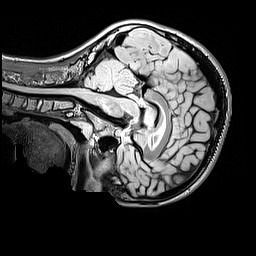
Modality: FLAIR
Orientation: sagittal
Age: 10
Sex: female
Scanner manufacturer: siemens
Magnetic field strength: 3 T
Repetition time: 5 s
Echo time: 0.388 s